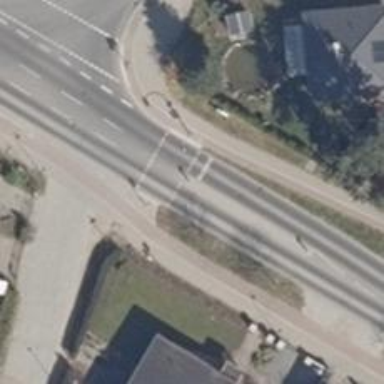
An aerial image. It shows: Road with traffic signals.